Field crop: maize
Growth stage: 1
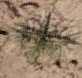
Species: salsola